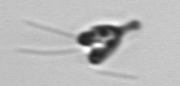
Label: Pyramimonas_longicauda